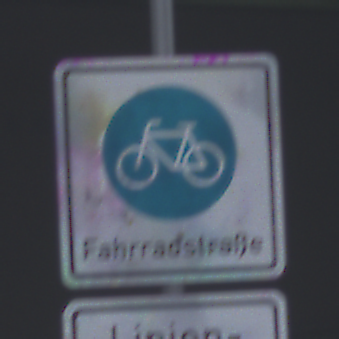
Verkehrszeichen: BeginnFahrradstrasse
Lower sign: BesondereFahrzeugeUndTransportgueter2
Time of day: MorningAfternoon
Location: Outdoor (Suburban)
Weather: Overcast
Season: NotSpecified
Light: Natural